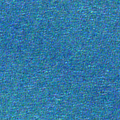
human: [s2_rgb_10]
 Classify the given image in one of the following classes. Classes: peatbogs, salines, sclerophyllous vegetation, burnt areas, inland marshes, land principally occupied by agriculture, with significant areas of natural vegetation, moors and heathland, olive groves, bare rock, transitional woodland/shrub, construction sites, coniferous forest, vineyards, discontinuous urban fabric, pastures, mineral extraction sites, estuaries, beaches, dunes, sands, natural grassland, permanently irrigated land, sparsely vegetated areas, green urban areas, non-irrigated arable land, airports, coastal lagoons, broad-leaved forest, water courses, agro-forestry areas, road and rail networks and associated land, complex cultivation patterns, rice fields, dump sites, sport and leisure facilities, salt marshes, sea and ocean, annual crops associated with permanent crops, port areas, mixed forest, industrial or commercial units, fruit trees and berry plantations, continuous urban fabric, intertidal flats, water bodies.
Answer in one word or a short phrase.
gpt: sea and ocean